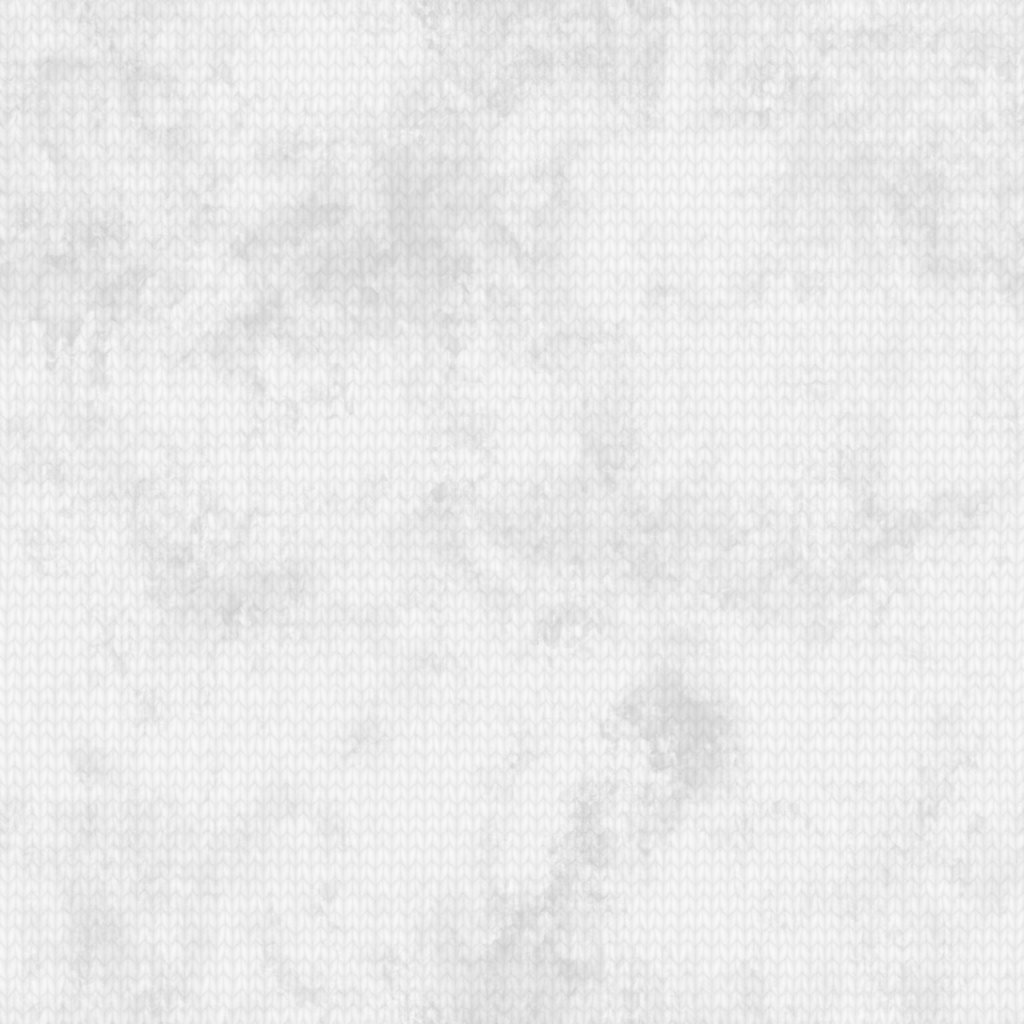
Texture map type: Roughness